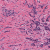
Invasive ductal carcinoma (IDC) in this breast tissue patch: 1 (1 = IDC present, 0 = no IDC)